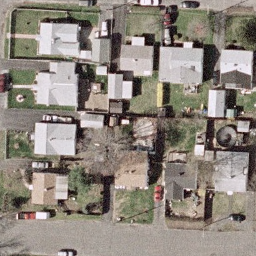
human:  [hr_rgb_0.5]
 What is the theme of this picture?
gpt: medium residential

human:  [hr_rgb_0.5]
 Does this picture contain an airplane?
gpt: no

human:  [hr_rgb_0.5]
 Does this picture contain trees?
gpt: yes

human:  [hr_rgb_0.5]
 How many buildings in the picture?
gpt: seven

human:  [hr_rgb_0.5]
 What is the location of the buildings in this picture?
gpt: center